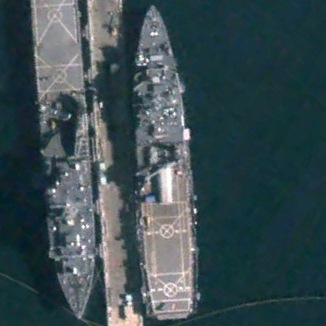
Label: combat